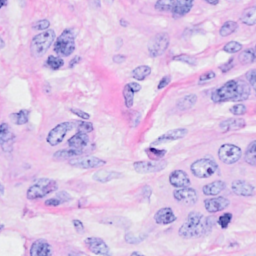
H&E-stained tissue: Breast